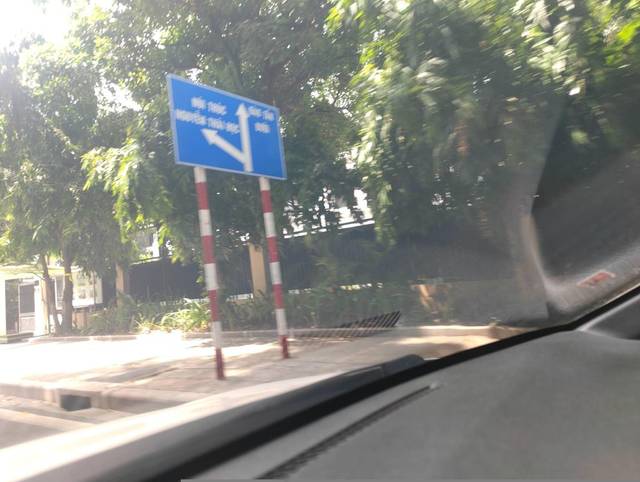
Region: Vietnam
Coordinates: 21.031, 105.821